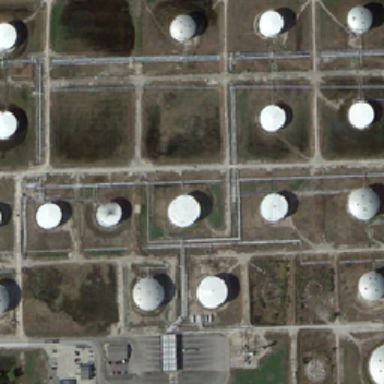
Many reservoirs are surrounded by square grasslands .